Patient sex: M
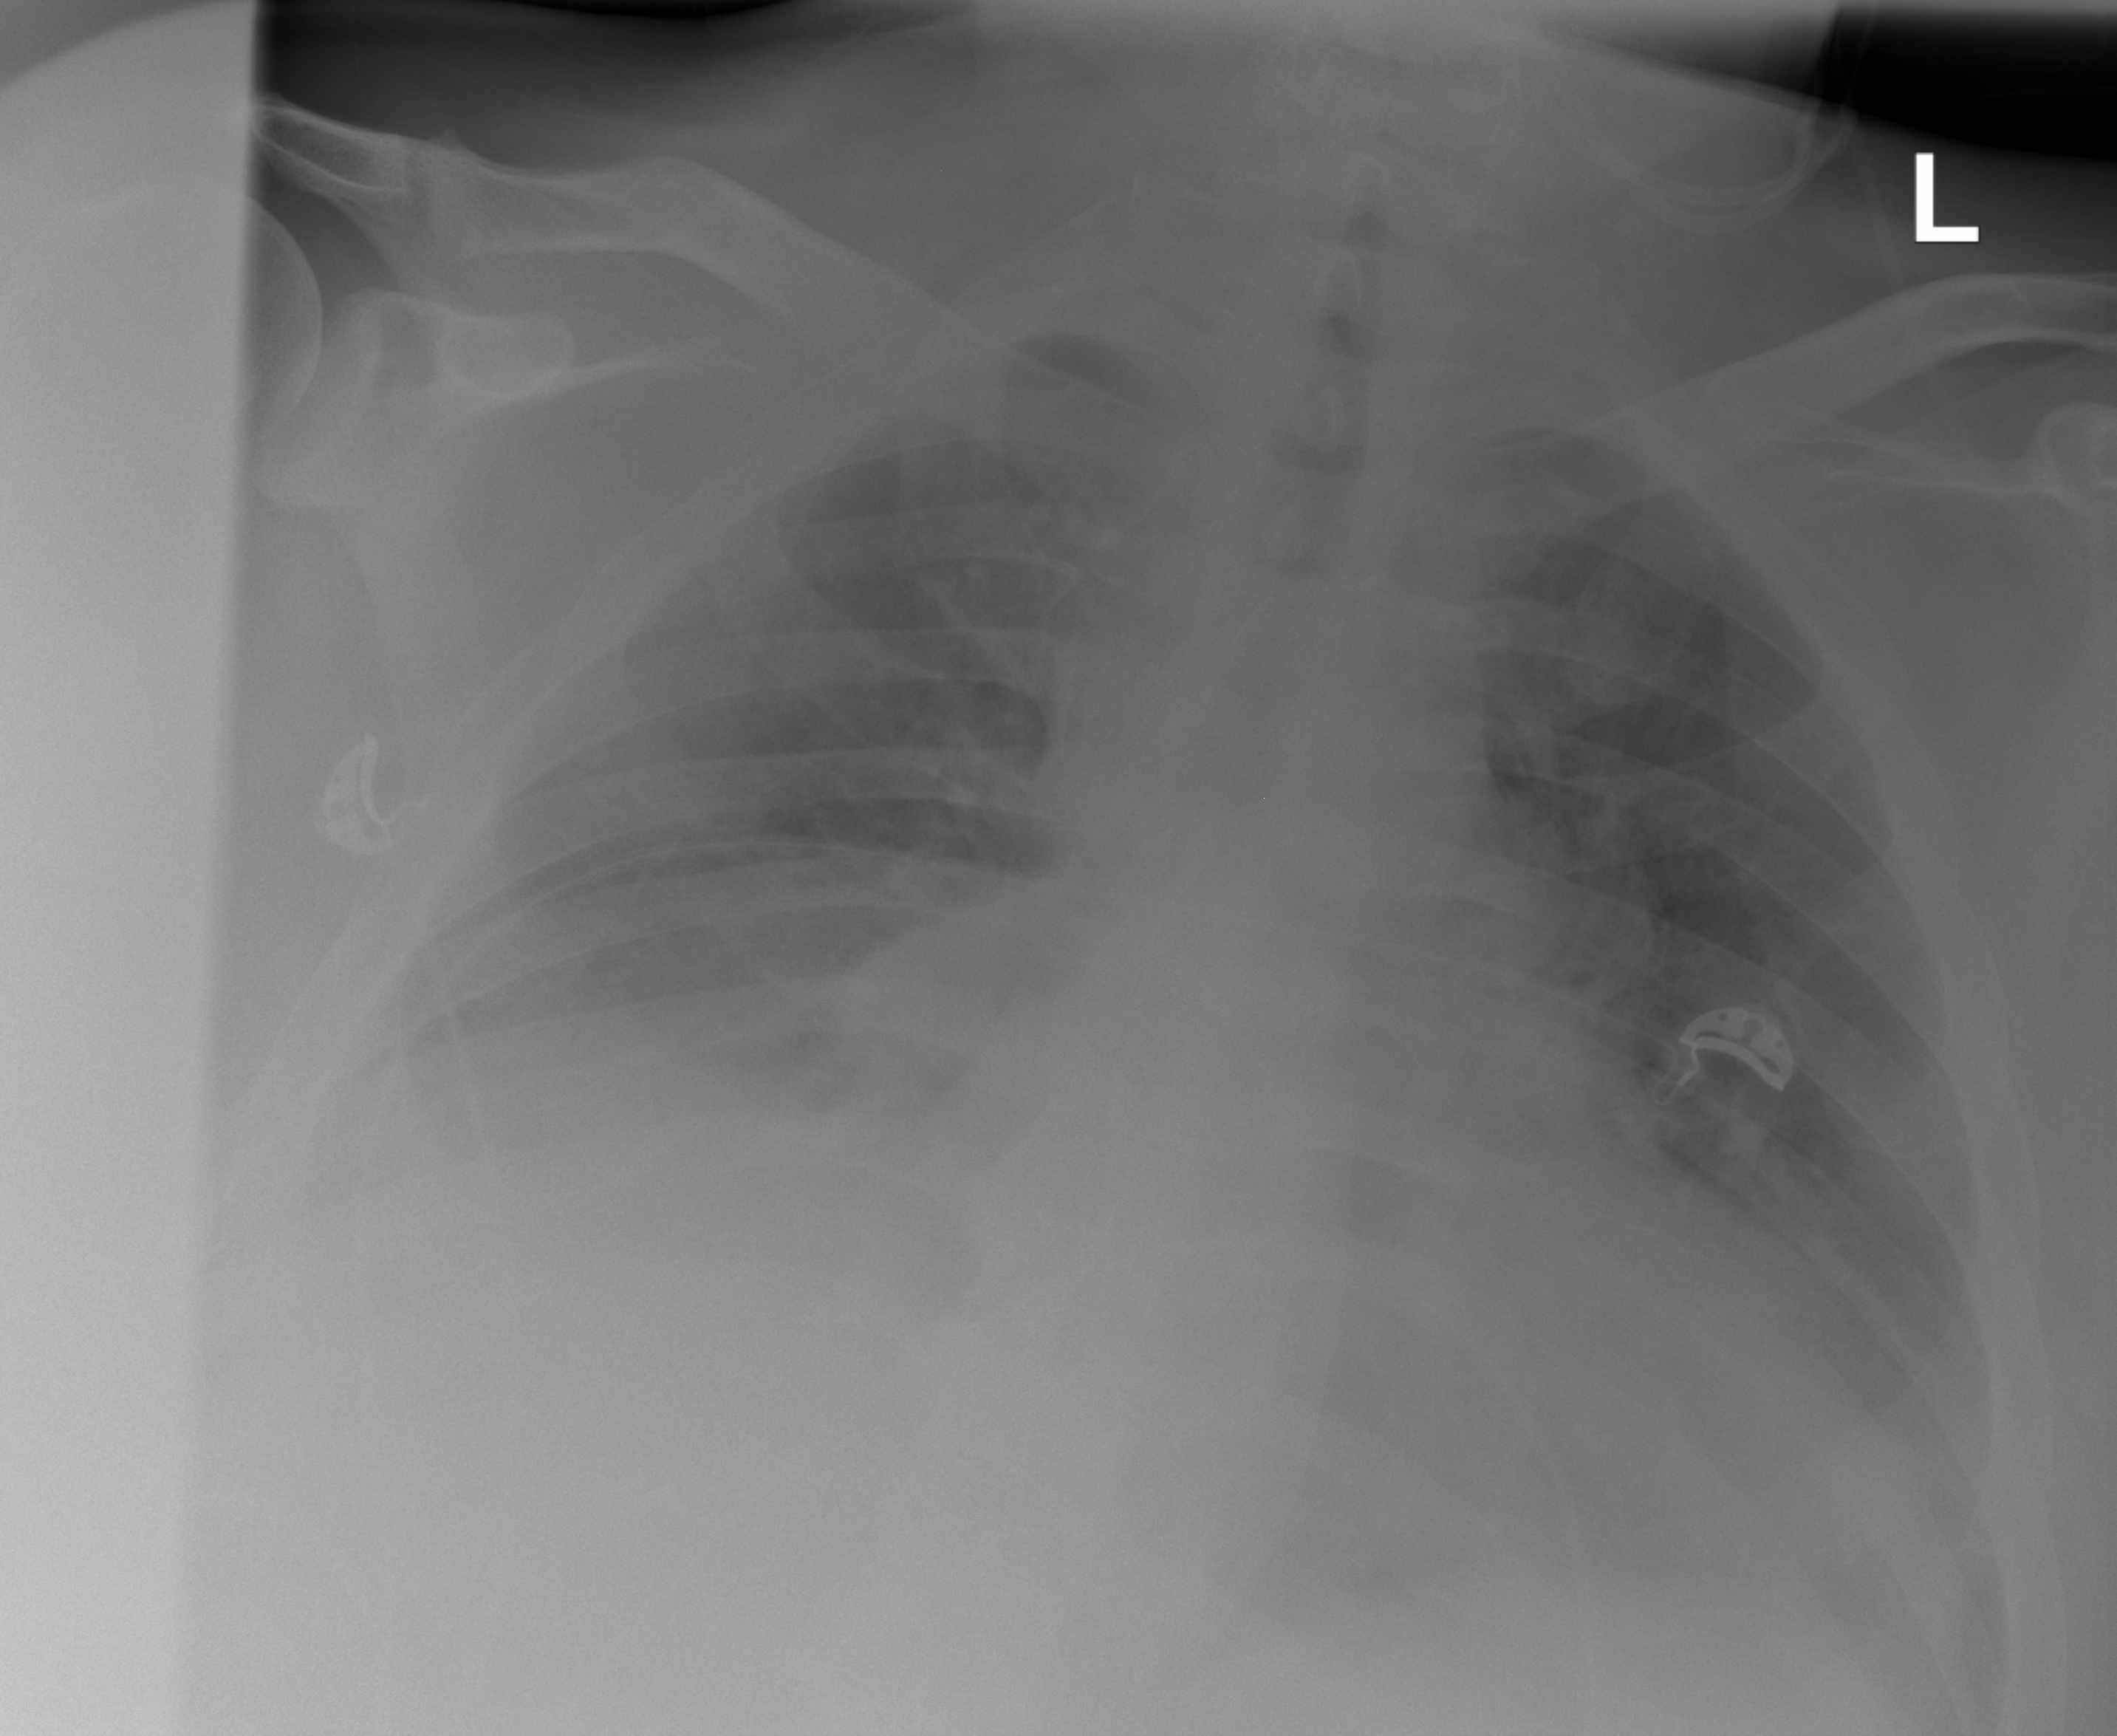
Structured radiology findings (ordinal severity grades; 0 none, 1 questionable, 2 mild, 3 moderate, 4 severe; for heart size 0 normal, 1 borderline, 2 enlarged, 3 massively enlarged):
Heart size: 2
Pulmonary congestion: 0
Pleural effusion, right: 1
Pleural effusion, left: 1
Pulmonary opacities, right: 0
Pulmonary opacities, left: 0
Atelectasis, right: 2
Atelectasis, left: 0